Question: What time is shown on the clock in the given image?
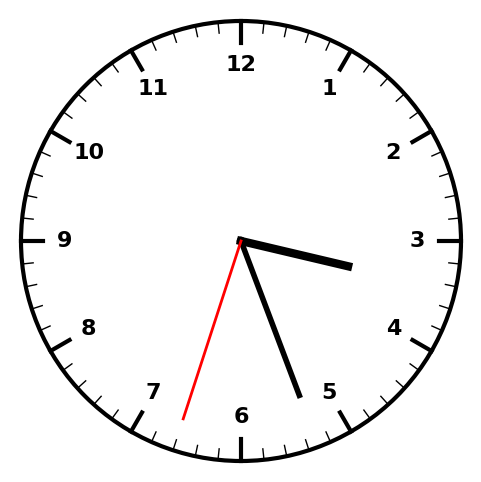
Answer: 03:26:33